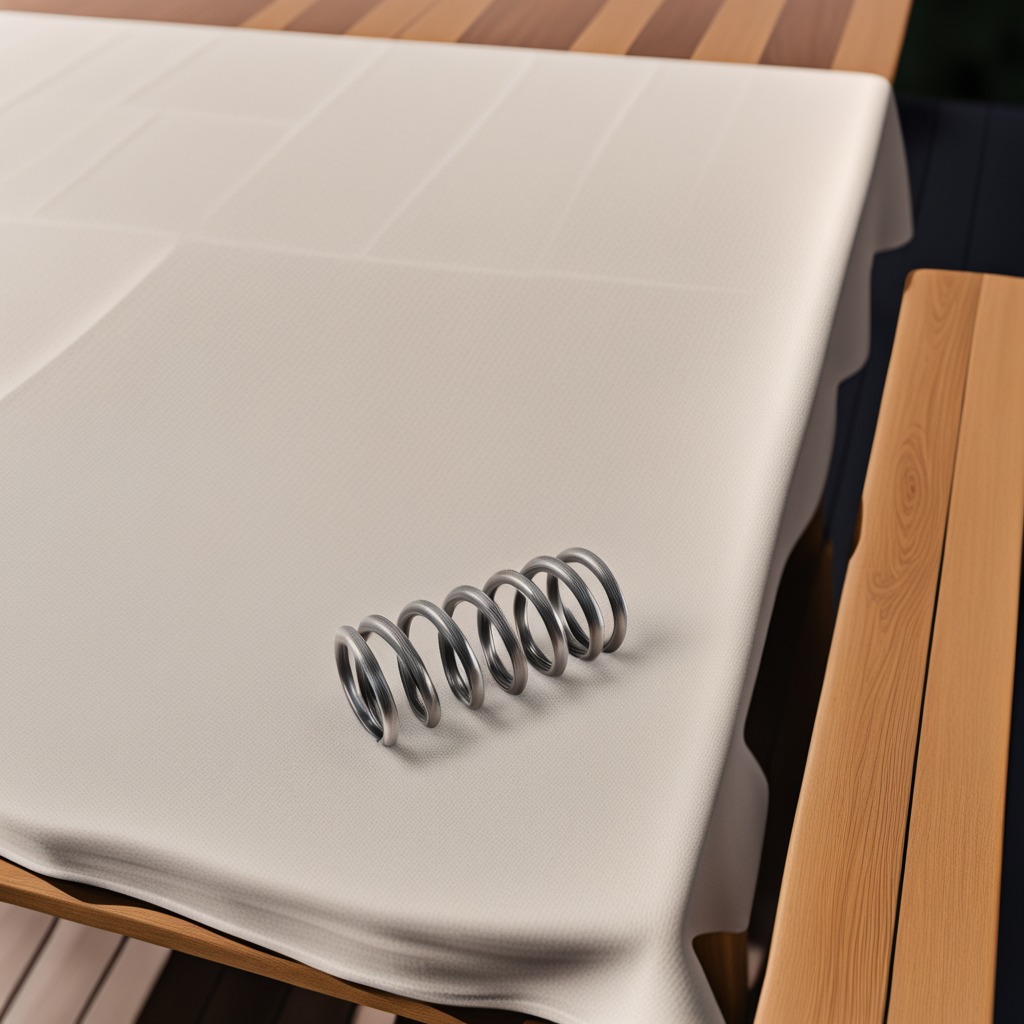
A coiled metal spring is lying on the wooden table.